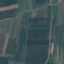
Land use / land cover: PermanentCrop